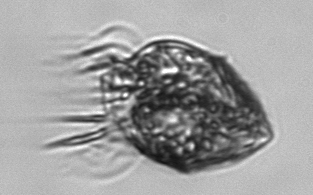
Label: Strombidium_morphotype1